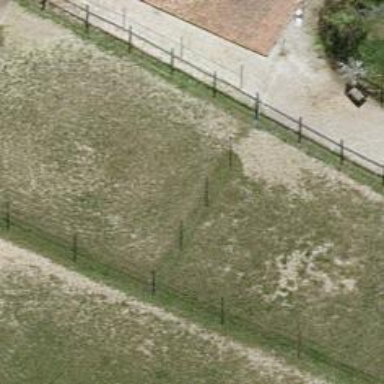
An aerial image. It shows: Fence made of wood.